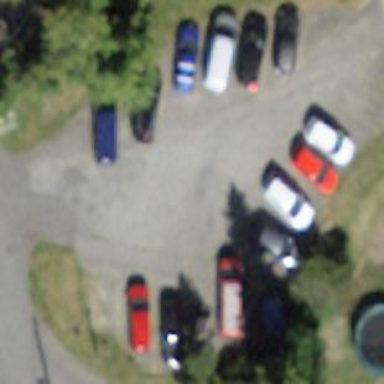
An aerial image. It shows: Parking area.